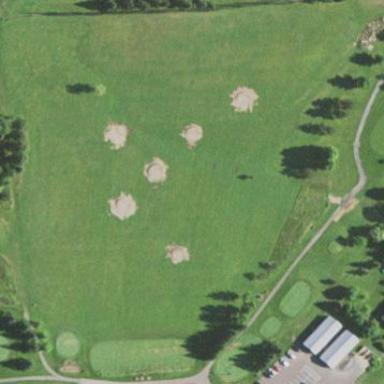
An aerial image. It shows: Driving range for golf practice.